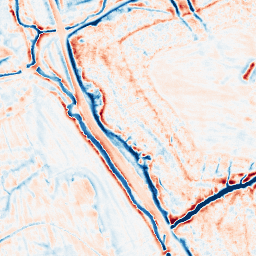
Category: edge_preserving
Decomposition family: bilateral
Decomposition parameters: d: 15
sigma_color: 100
sigma_space: 75
Upsampling method: lanczos
Upsampling parameters: scale: 2
Upsampling scale: 2